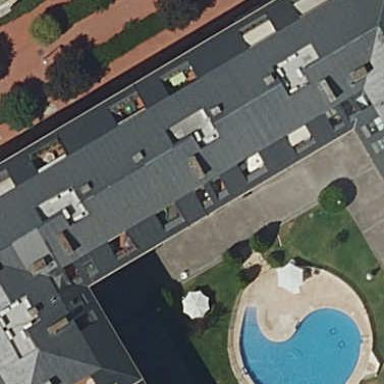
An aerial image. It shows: Image showing building with apartments.